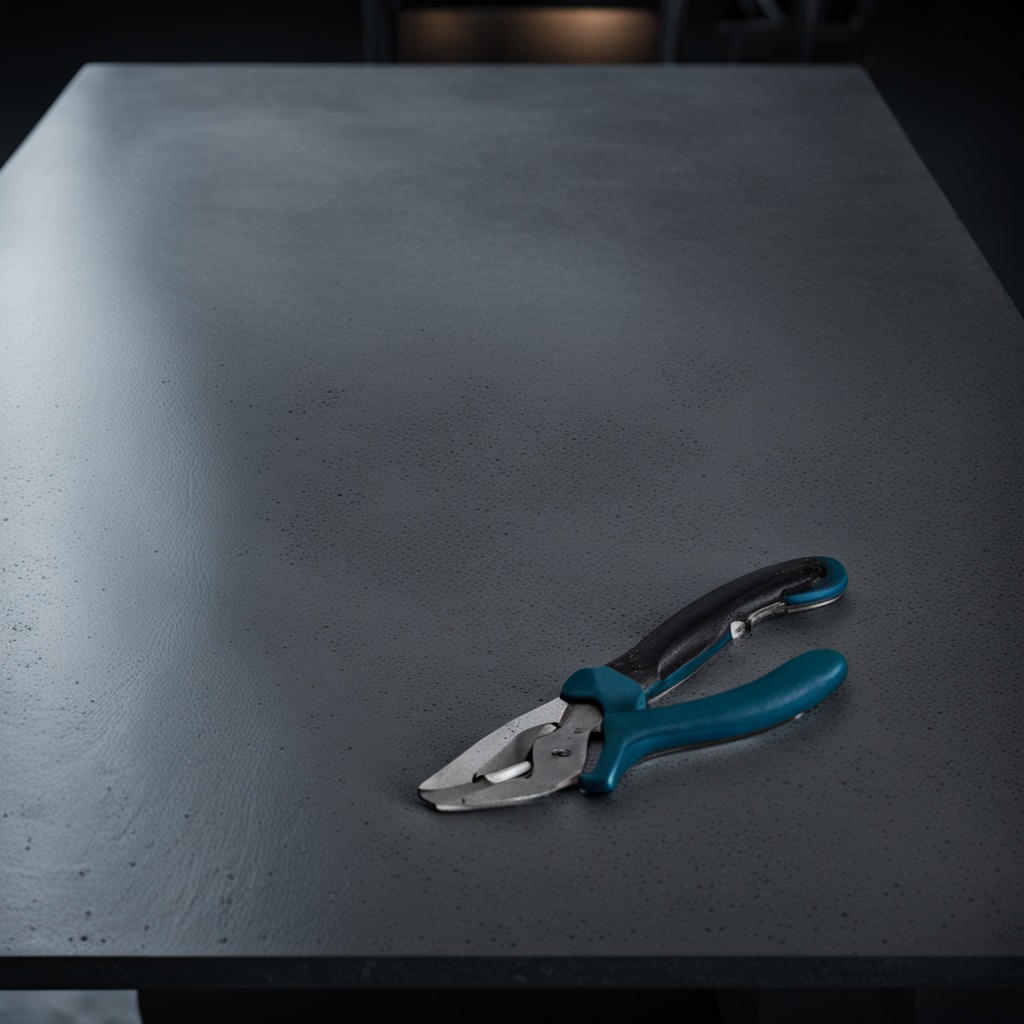
A plier is lying on a clean granite table inside a workshop at night.